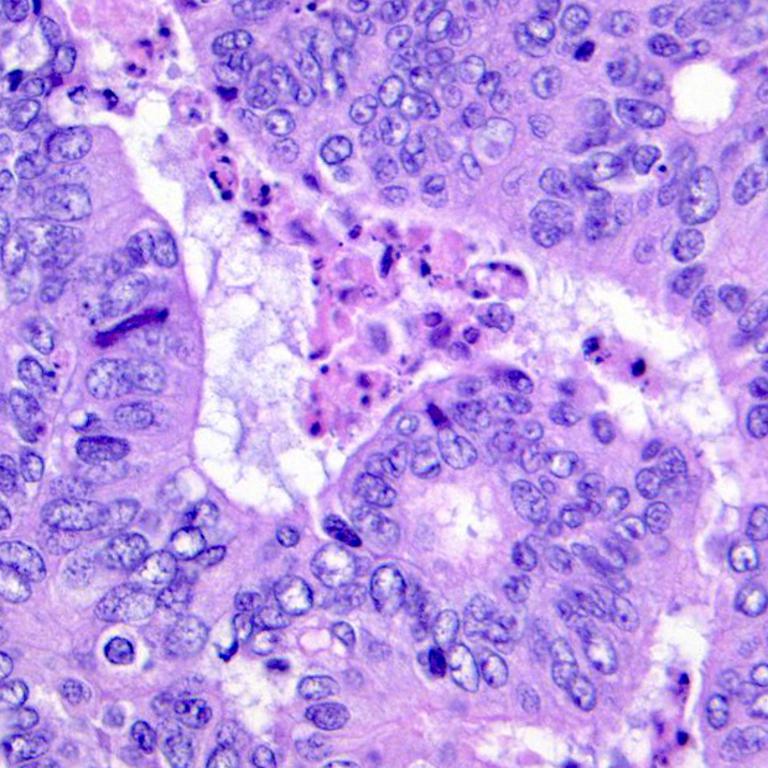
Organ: colon
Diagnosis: adenocarcinomas